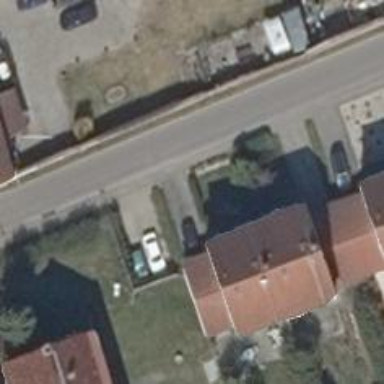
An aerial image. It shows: Semi-detached house.